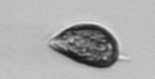
Label: Prorocentrum_triestinum